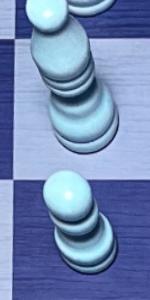
Label: Pawn_White